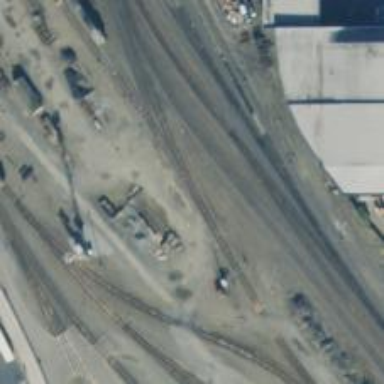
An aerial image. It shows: Railway yard in service.